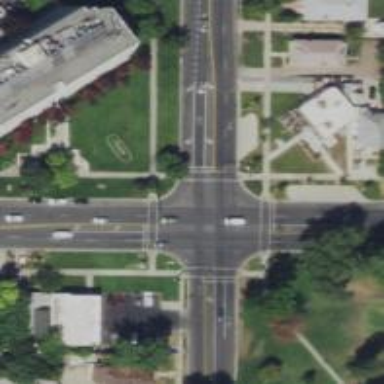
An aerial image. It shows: Crossing with line markings on the road.